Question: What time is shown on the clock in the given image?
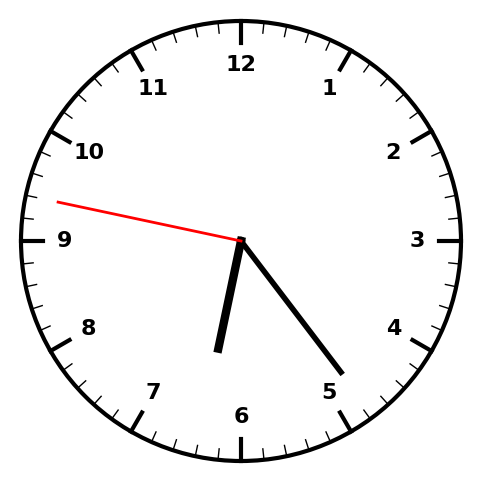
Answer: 06:23:47